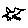
Label: bird